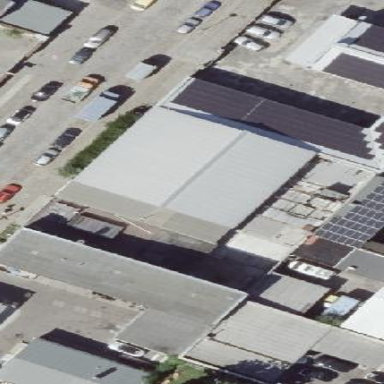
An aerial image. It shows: Industrial building with skillion roof shape.